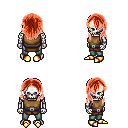
a pixel art fantasy rpg character, male body template, skeleton, leather chest armor, teal pants, red long hairstyle, gold boots, four views (front, back, left, right), 2x2 character sprite sheet, small pixel art, hard edges, no anti-aliasing